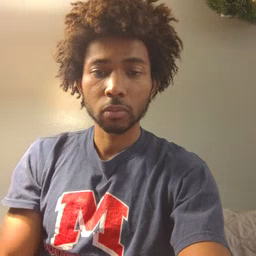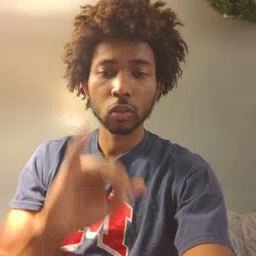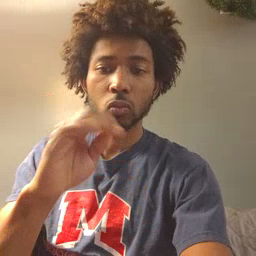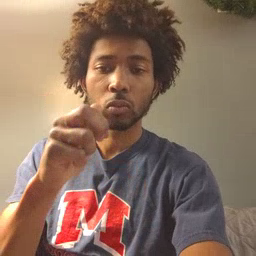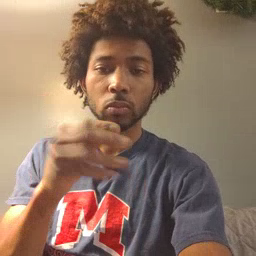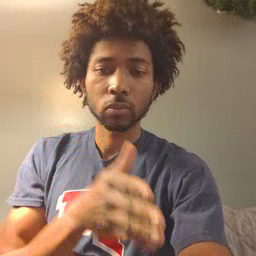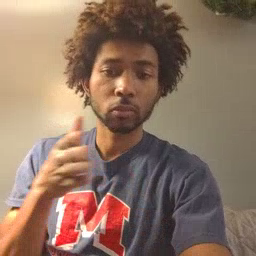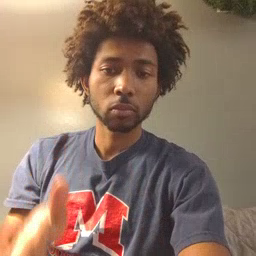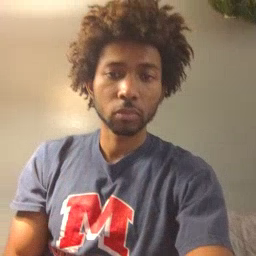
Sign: jeans